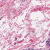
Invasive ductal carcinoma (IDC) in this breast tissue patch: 0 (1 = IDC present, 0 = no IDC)